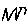
Label: zigzag